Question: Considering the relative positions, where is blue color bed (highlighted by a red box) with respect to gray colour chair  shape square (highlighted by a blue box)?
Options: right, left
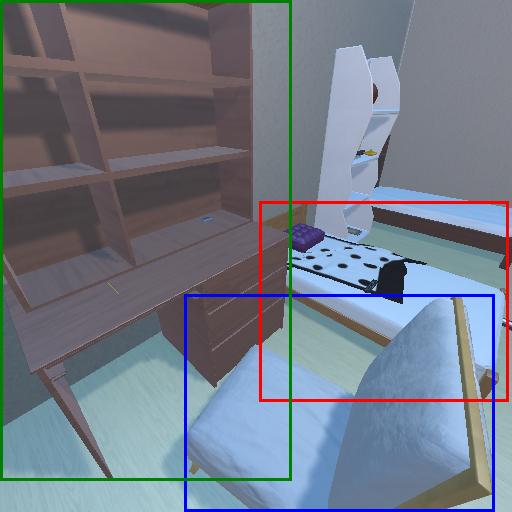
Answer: right